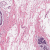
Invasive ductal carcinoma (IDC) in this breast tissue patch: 0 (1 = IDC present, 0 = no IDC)